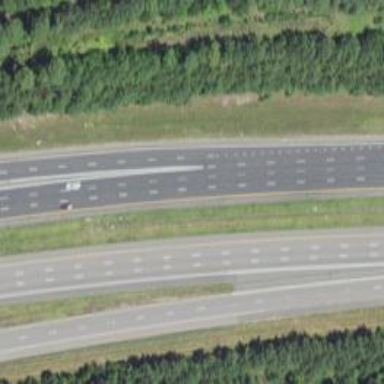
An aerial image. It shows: Motorway junction.